Question: I implement map in my device successfully. but now I want to add functionality When I click on Button then I want to get Current Location in map.How can I do that?

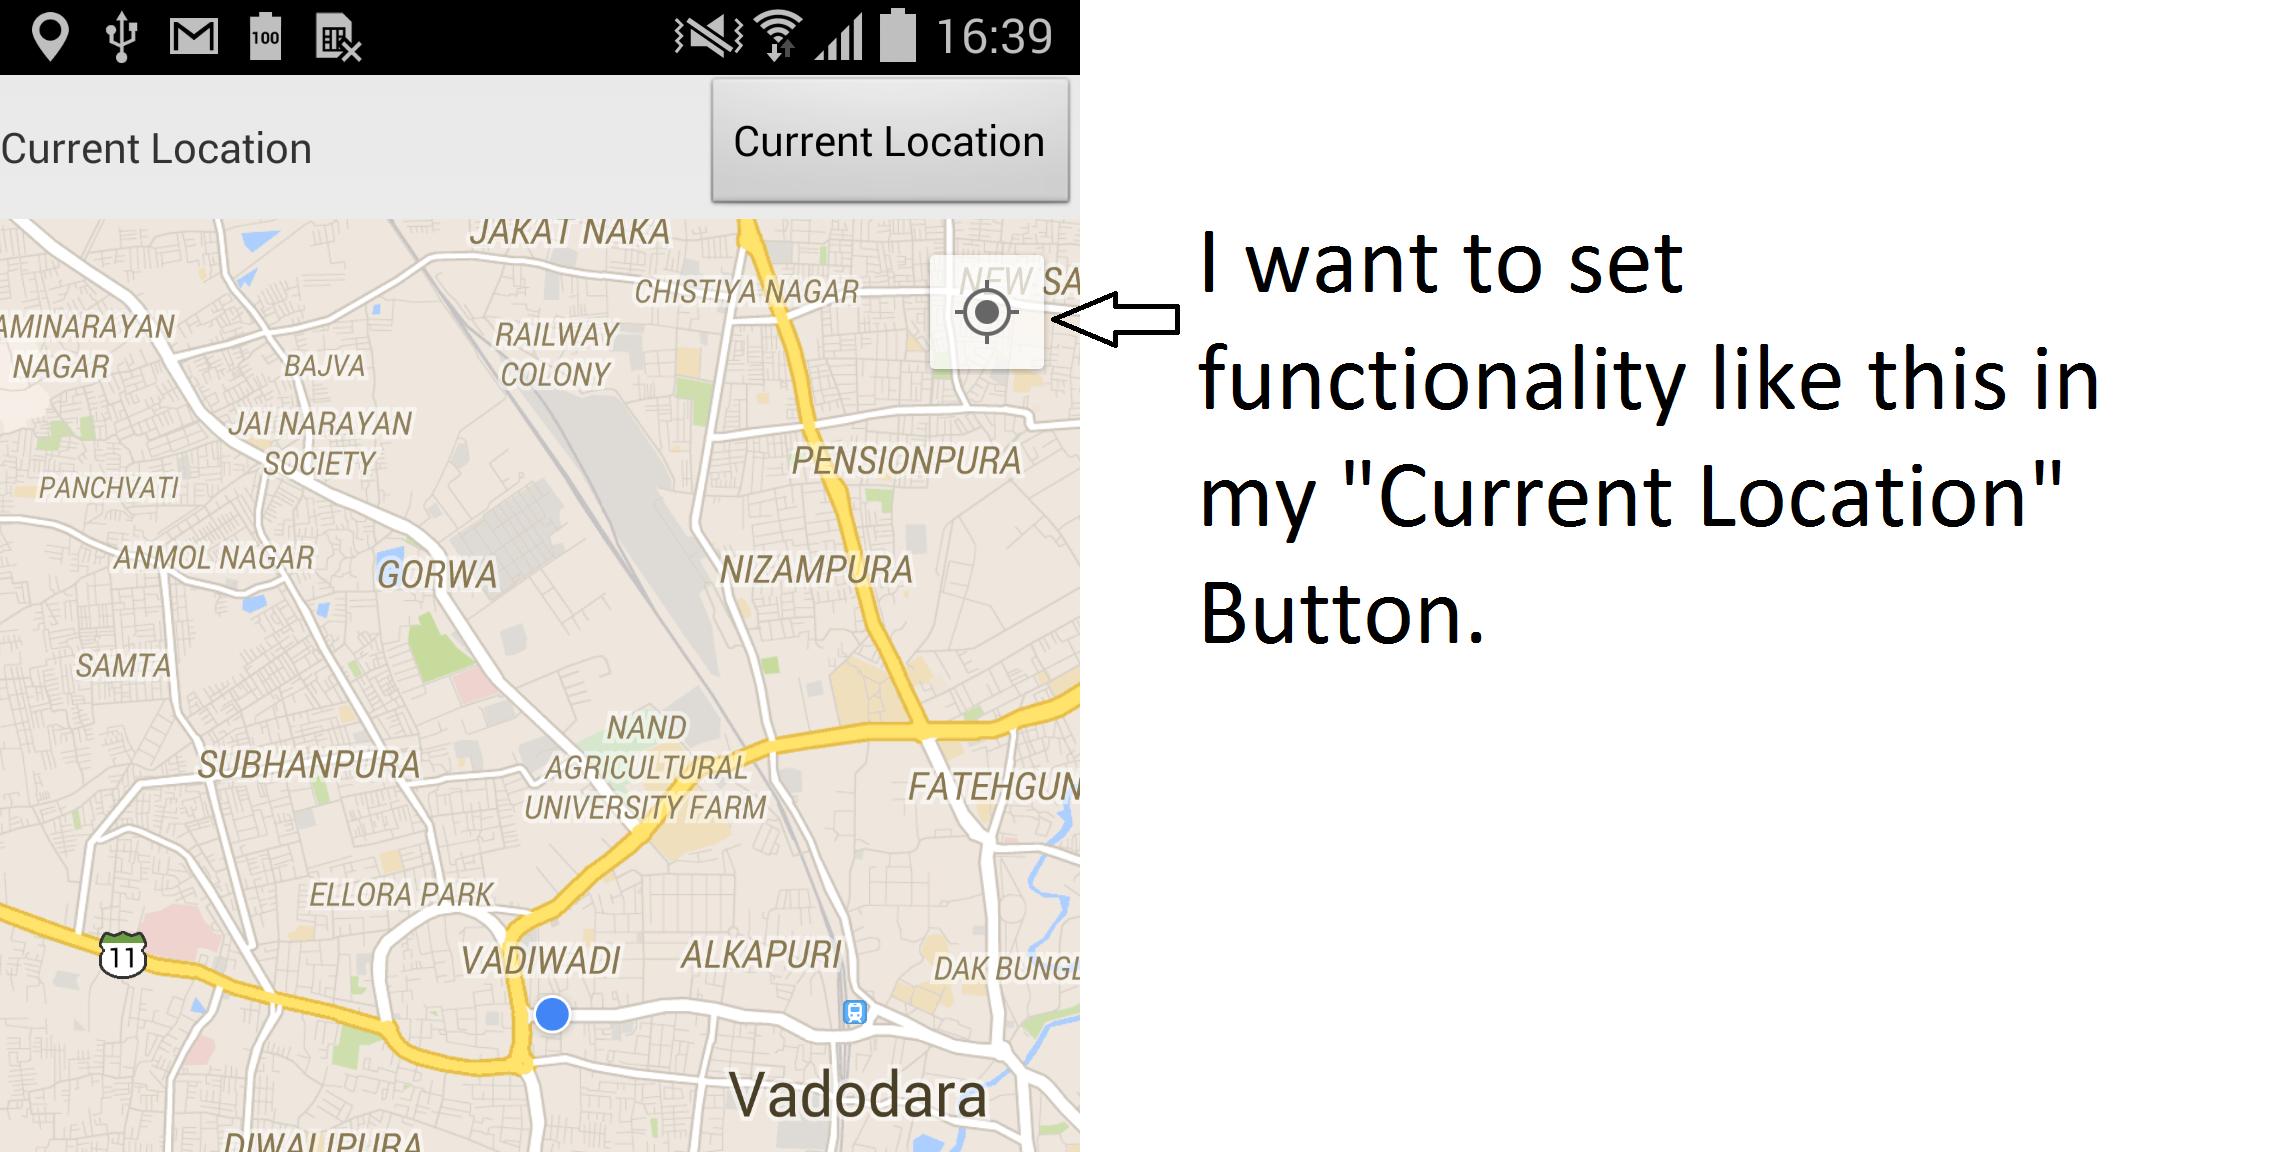
Answer: You can add listener on button click.
'''
Button btnMyLocation = (Button) findViewById(R.id.btnMyLocation);
CameraUpdate cameraUpdate = null;
btnMyLocation.setOnClickListener(new View.OnClickListener() {
@Override
public void onClick(View v) {
// TODO Auto-generated method stub
Location loc = map.getMyLocation();
if (loc != null) {
LatLng latLng = new LatLng(loc.getLatitude(), loc
.getLongitude());
cameraUpdate = CameraUpdateFactory.newLatLngZoom(latLng, 17);
map.animateCamera(cameraUpdate);
}
}
});
'''
for GPS :
You require following permission in Manifest file
'''
android.permission.ACCESS_FINE_LOCATION
'''
and here is code :
'''
final LocationManager manager = (LocationManager)context.getSystemService(Context.LOCATION_SERVICE );
if ( !manager.isProviderEnabled( LocationManager.GPS_PROVIDER ) )
Toast.makeText(context, "GPS is disable!", Toast.LENGTH_LONG).show();
else
Toast.makeText(context, "GPS is Enable!", Toast.LENGTH_LONG).show();
'''